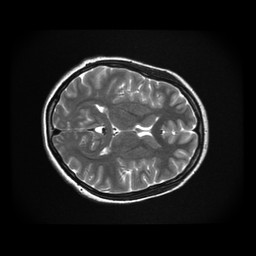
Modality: T2w
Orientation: axial
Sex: female
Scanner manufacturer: ge
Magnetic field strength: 3 T
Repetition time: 5 s
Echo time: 0.101 s